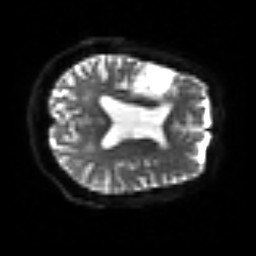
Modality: sbref
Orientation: axial
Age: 76
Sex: female
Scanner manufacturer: siemens
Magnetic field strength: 3 T
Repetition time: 3.2 s
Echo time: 0.081 s